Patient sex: M
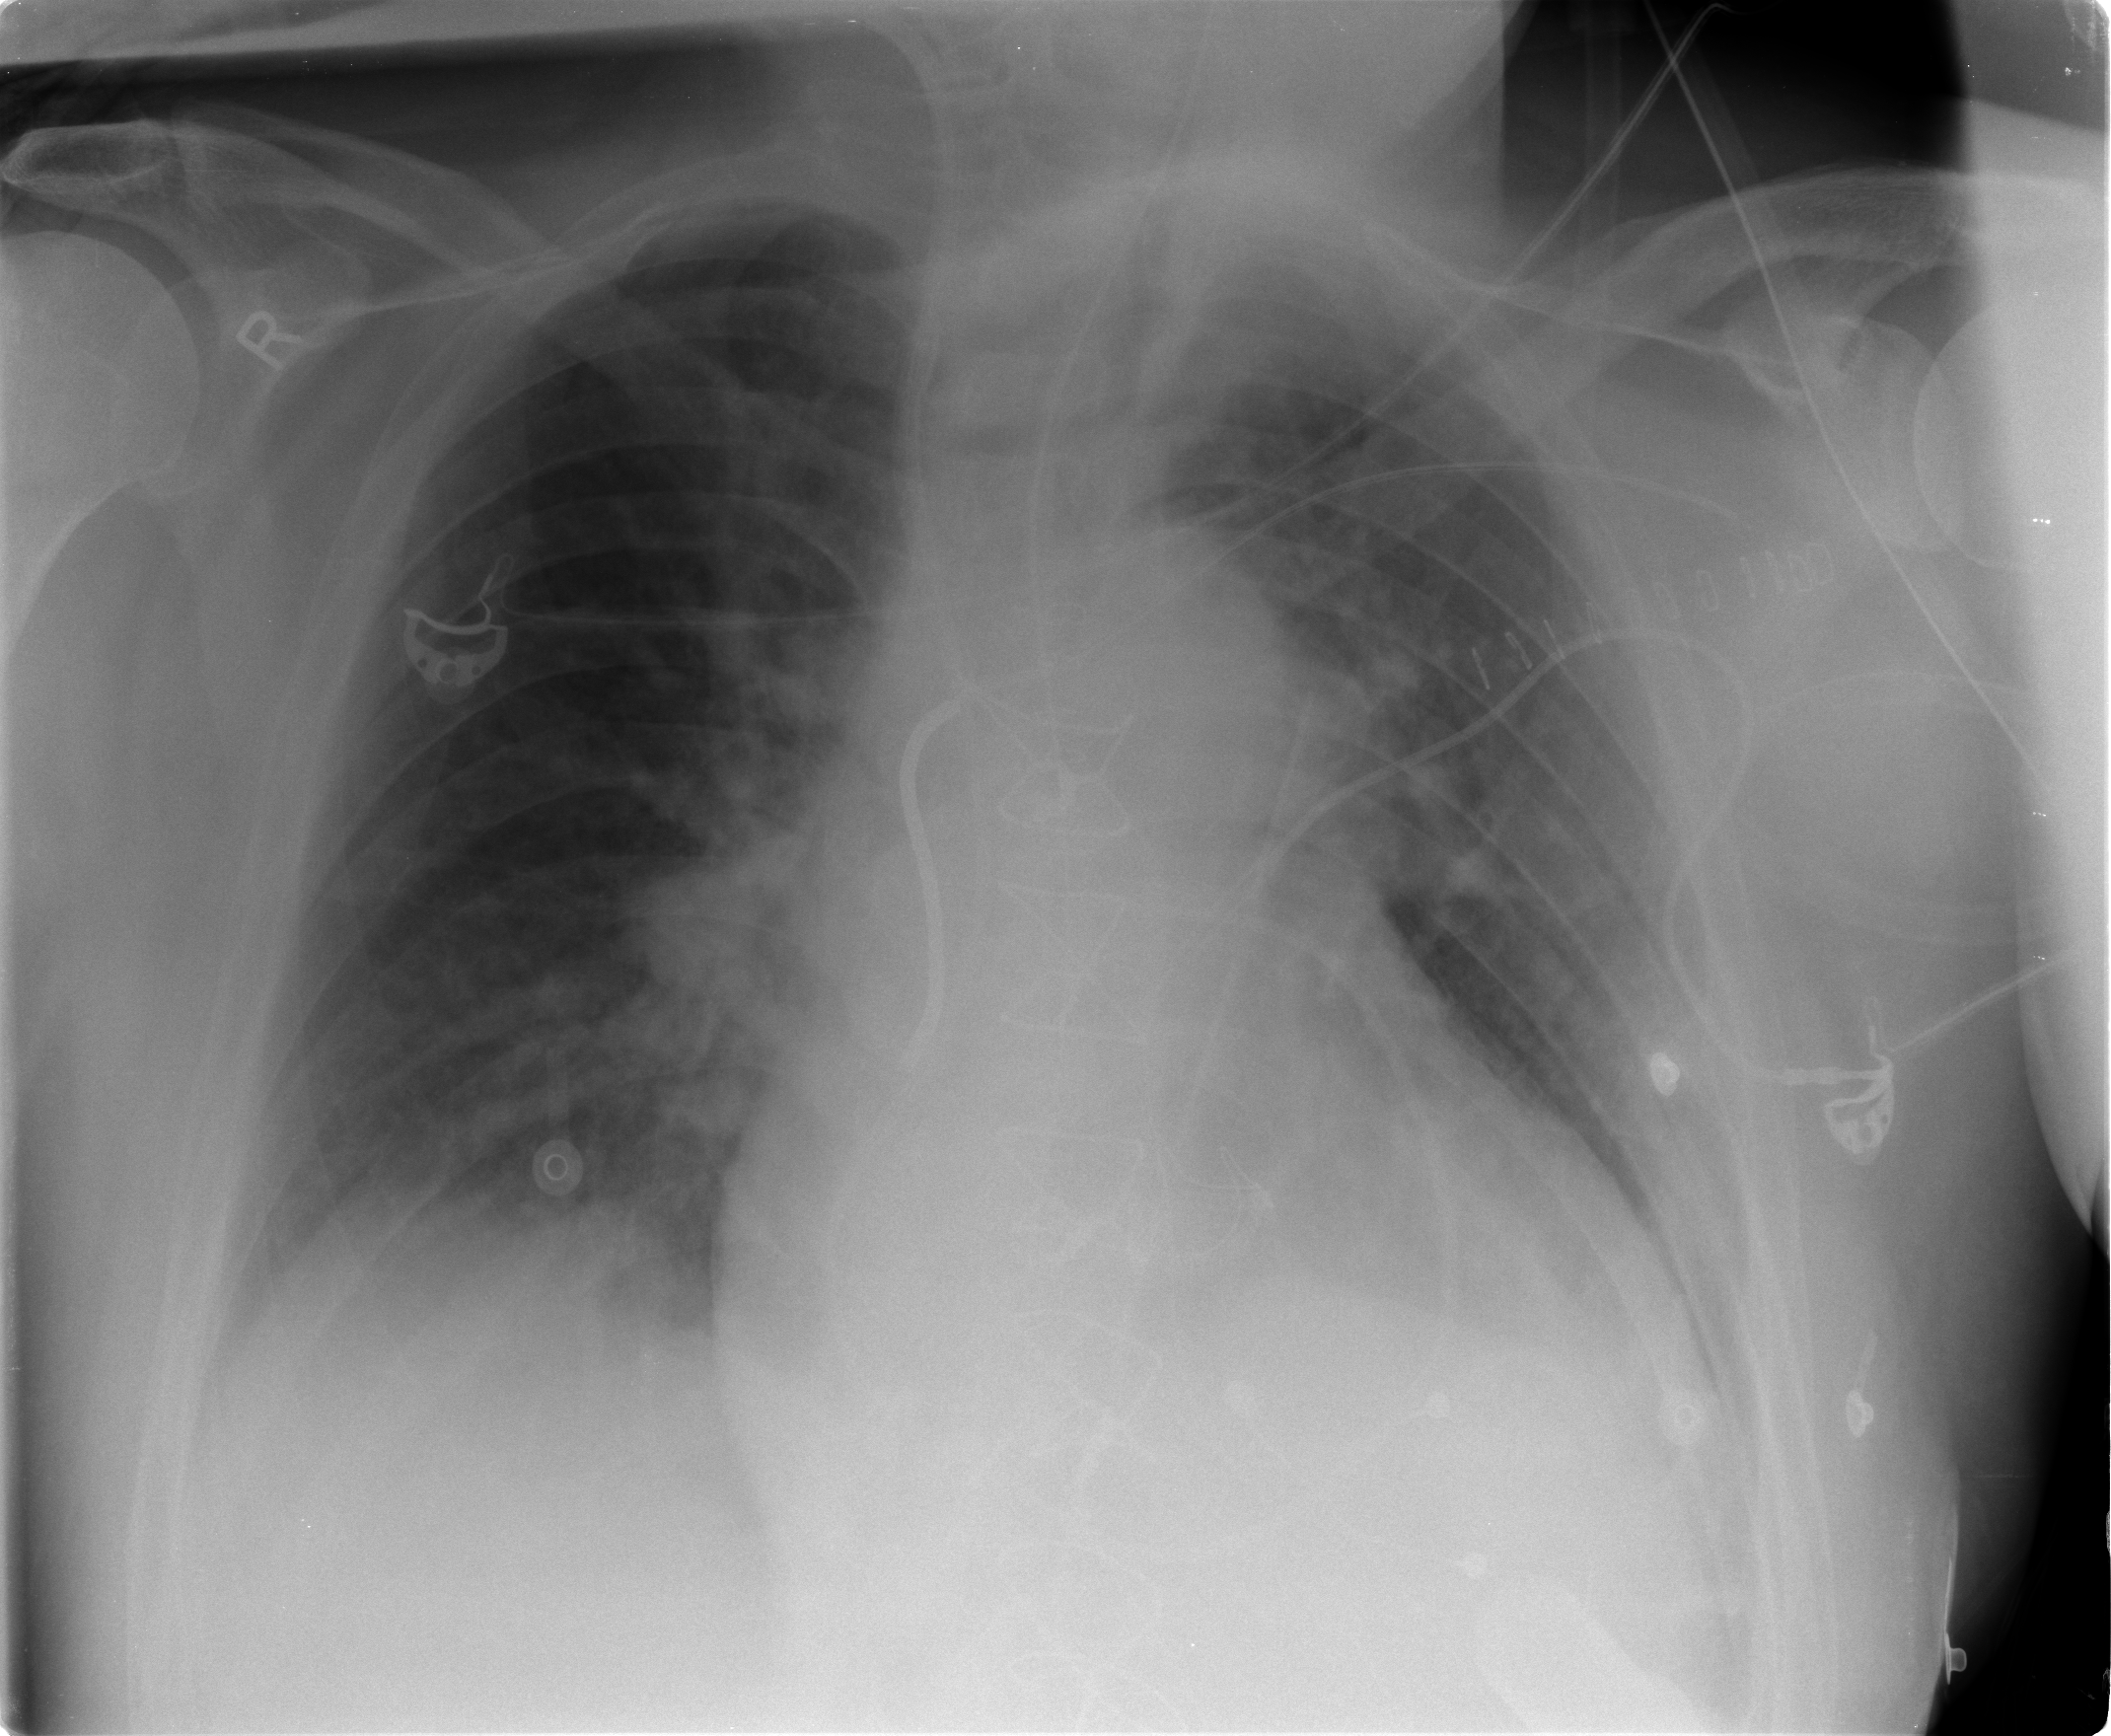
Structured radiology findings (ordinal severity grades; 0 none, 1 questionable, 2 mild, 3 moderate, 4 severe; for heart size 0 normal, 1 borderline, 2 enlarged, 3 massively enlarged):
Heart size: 2
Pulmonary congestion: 2
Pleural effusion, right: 1
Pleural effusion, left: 0
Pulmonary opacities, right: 1
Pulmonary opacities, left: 0
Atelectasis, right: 1
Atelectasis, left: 2